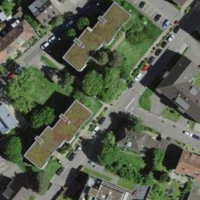
EUNIS habitat code: 54
Species observed at this site:
Spiraea japonica